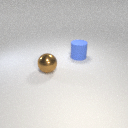
large brown metal sphere to the left of large blue rubber cylinder